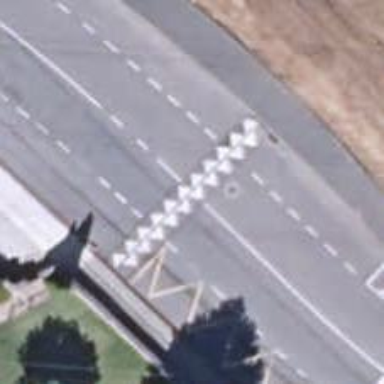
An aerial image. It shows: Traffic hump for calming the traffic.